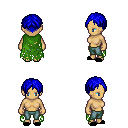
a pixel art fantasy rpg character, female body template, human, tanned skin, green tattered cape, teal pants, blue parted hairstyle, black slippers, four views (front, back, left, right), 2x2 character sprite sheet, small pixel art, hard edges, no anti-aliasing